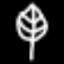
Label: leaf